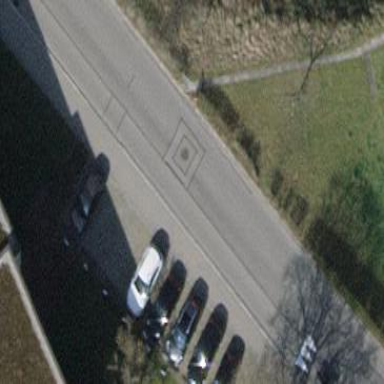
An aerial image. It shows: Street-side parking area.